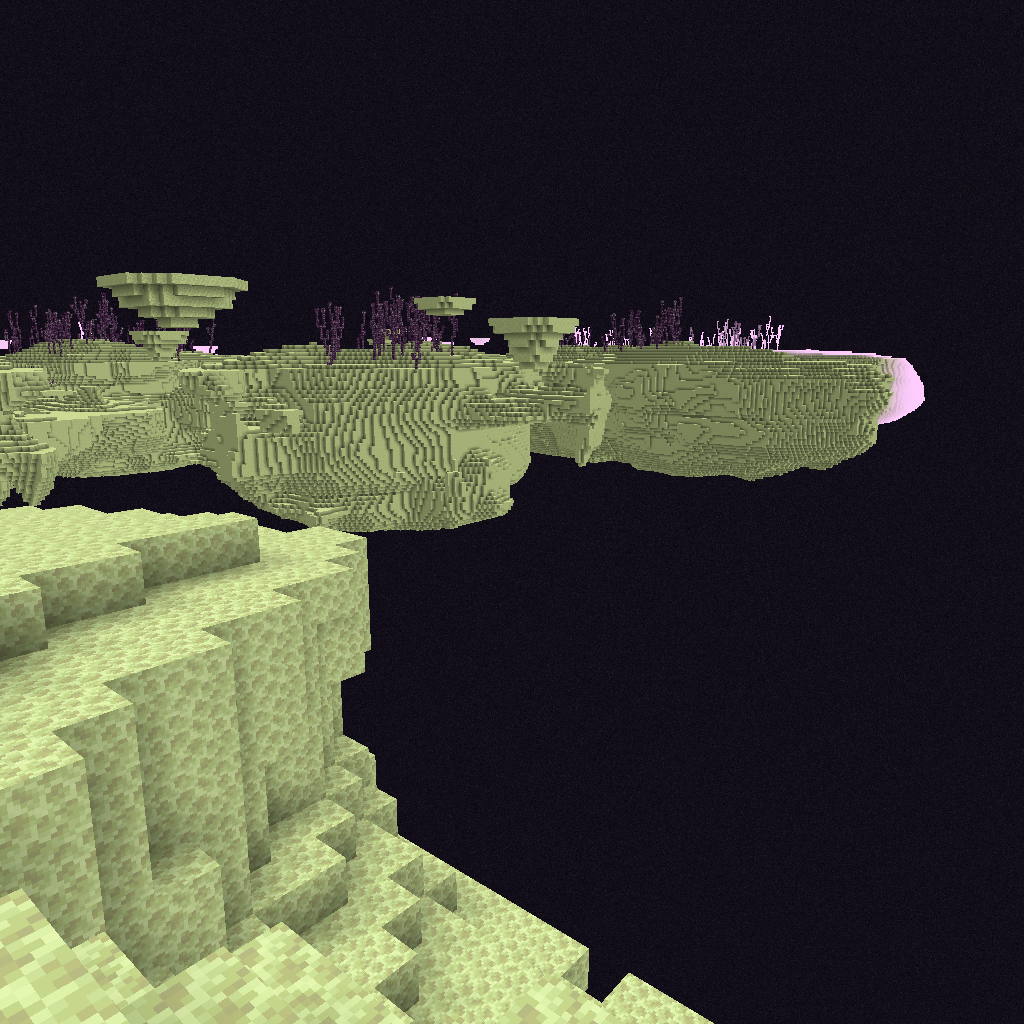
the end large islands